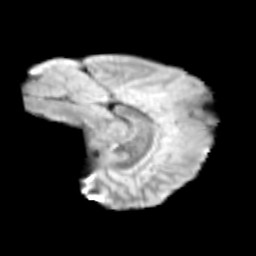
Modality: T2w
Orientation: sagittal
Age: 12
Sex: male
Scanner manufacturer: siemens
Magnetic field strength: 3 T
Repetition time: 3.8 s
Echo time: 0.07 s